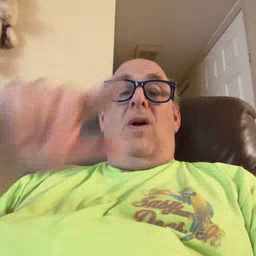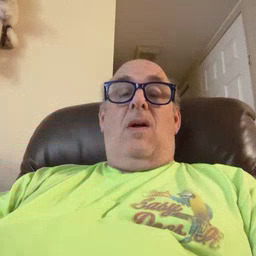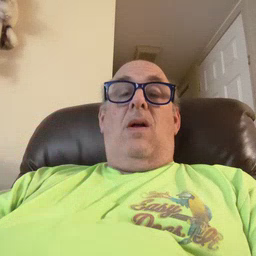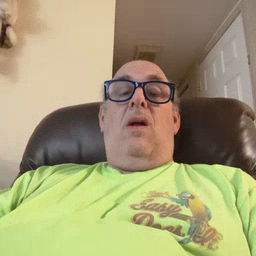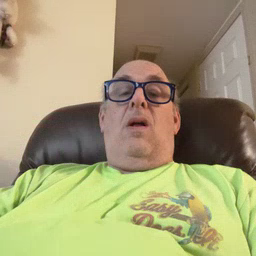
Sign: awake